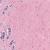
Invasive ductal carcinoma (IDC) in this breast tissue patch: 1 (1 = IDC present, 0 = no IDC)